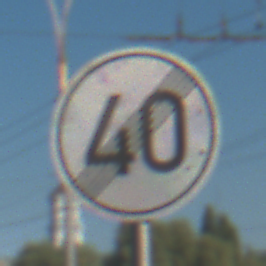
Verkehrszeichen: EndeGeschwindigkeit40
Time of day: MorningAfternoon
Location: Outdoor (Urban)
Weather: Clear
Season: NotSpecified
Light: Natural